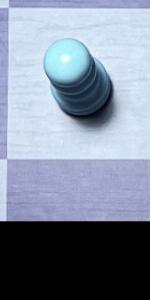
Label: Empty